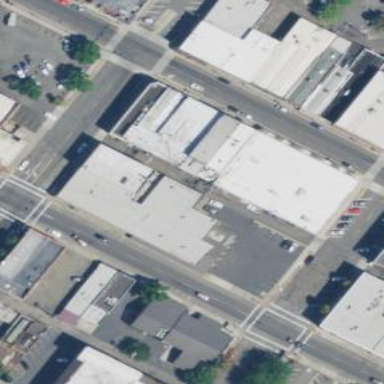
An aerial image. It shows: Commercial building.